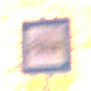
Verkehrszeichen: Polizei
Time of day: MorningAfternoon
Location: Outdoor (Urban)
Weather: Clear
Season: NotSpecified
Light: Natural